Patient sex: M
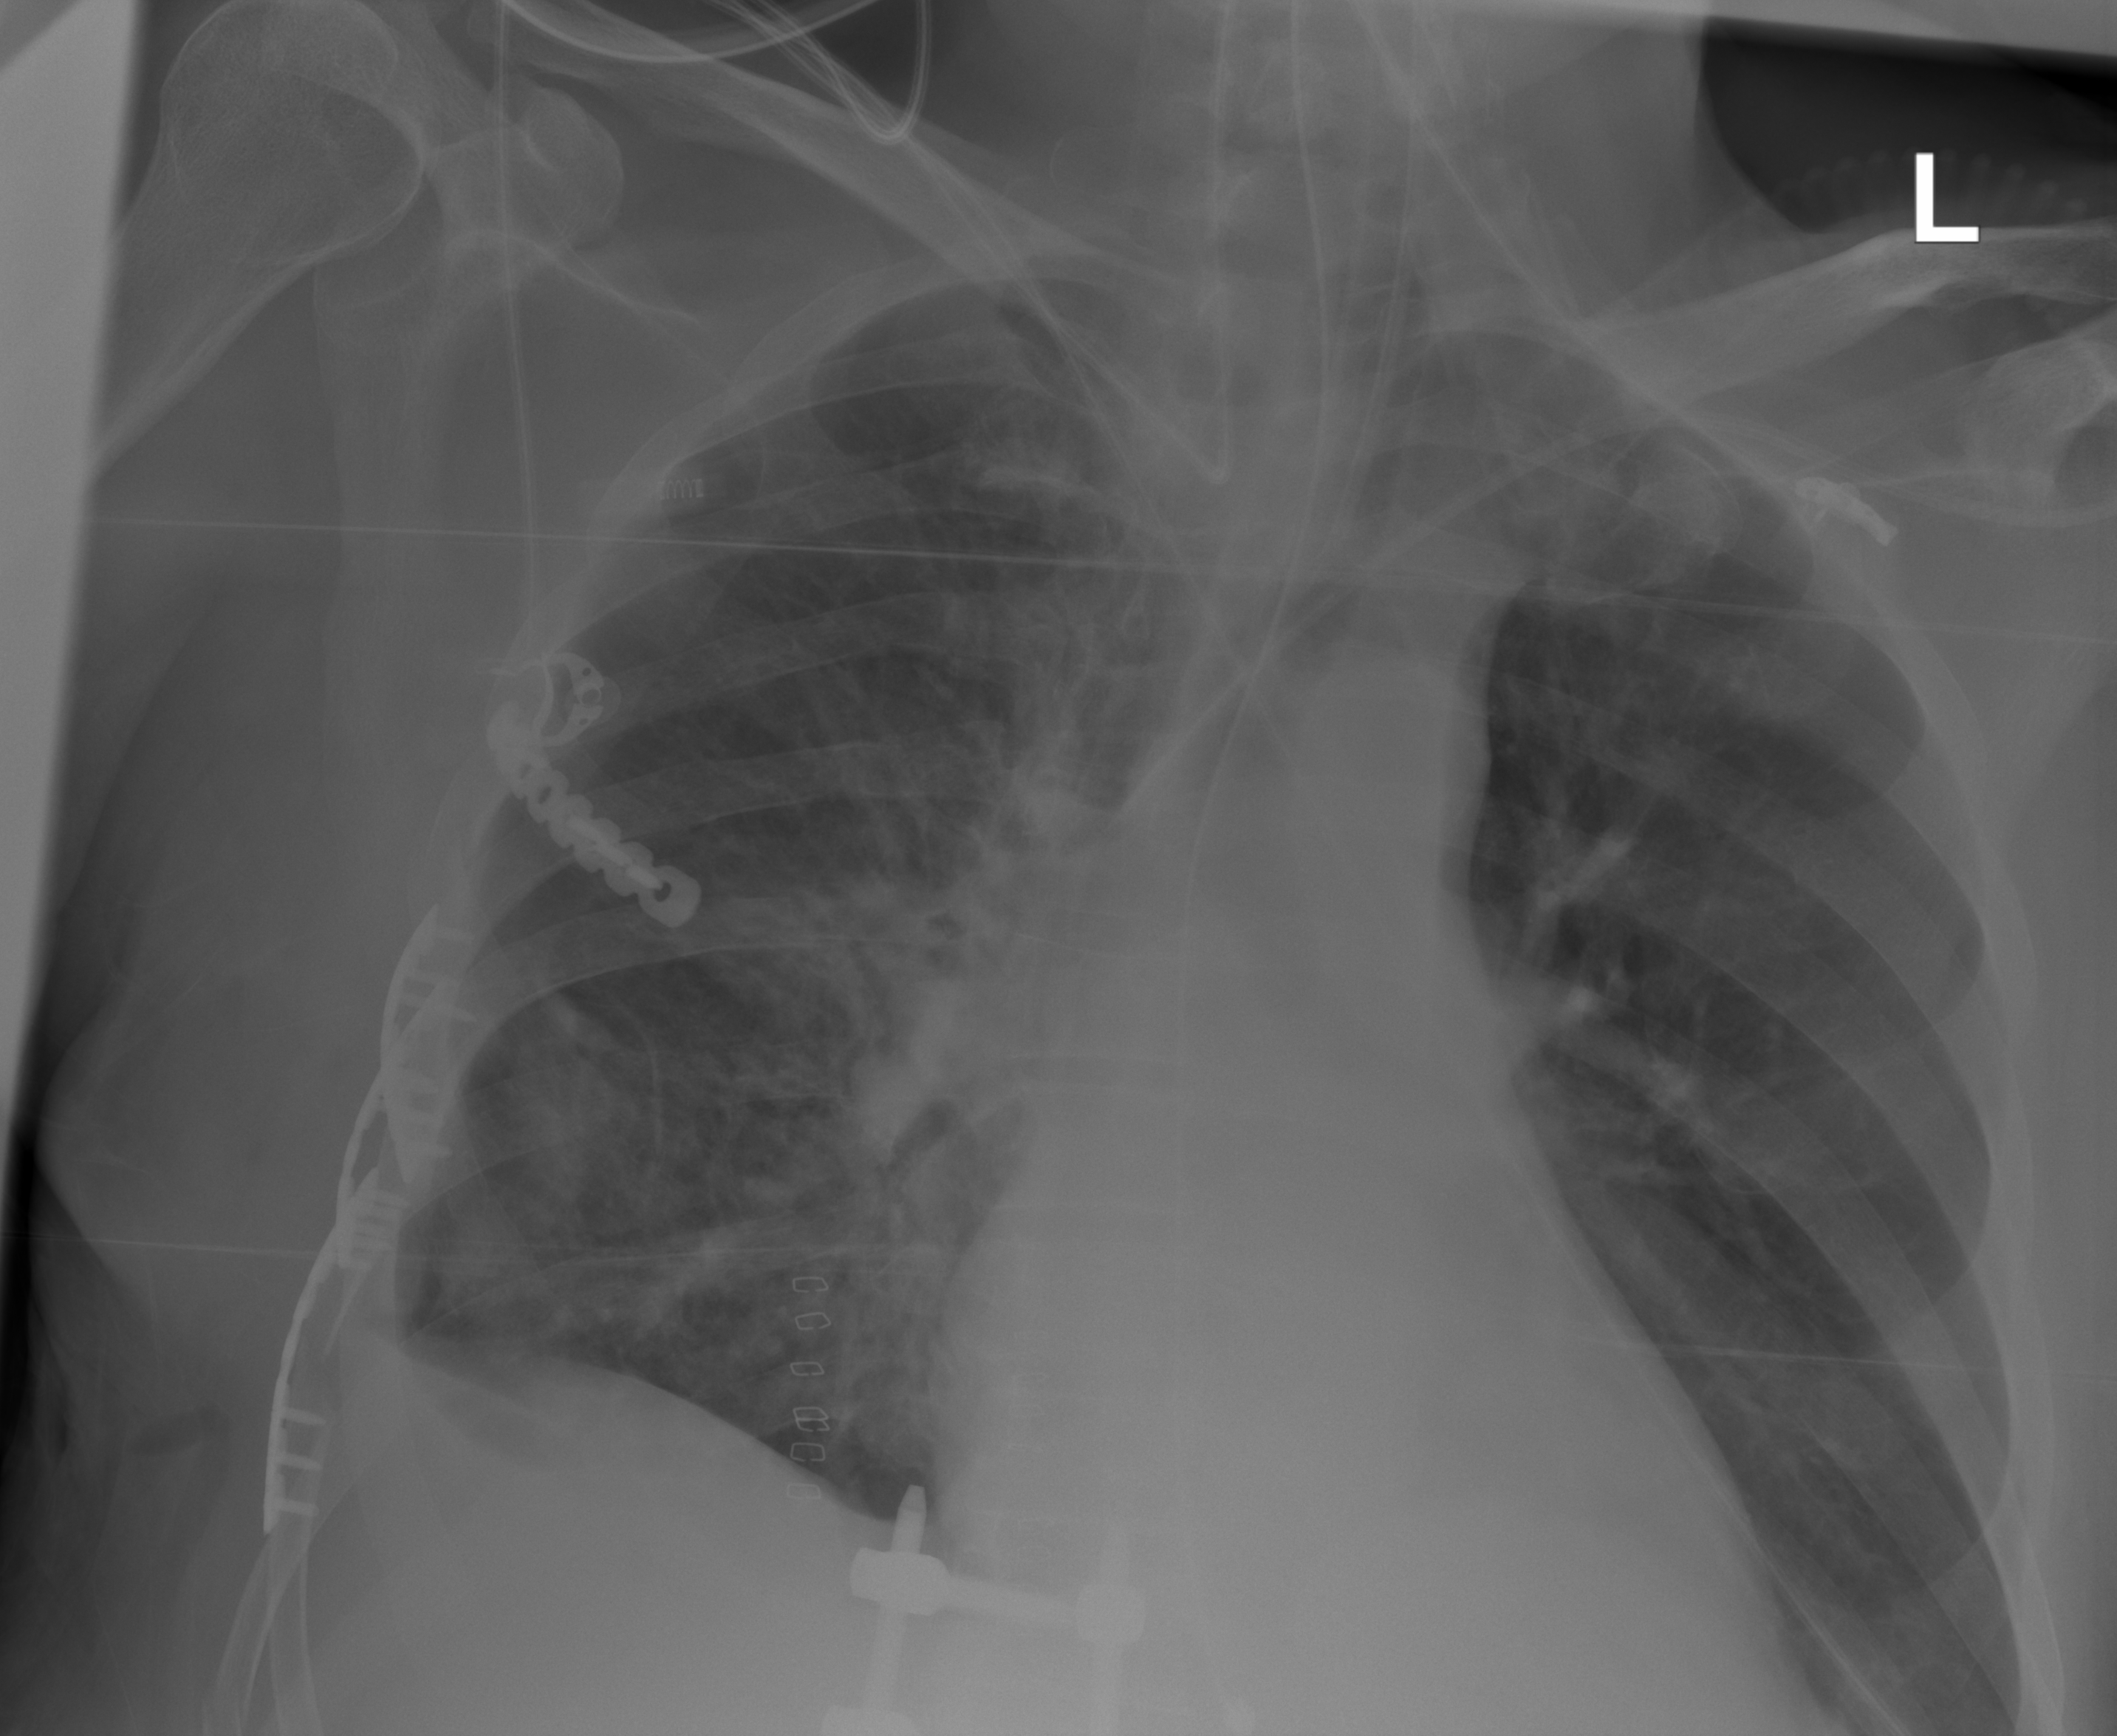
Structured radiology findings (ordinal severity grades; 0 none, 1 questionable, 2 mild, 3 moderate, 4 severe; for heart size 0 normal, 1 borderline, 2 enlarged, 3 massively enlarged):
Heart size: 0
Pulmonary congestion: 0
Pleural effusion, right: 2
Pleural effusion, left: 0
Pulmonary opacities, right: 2
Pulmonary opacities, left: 0
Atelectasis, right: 2
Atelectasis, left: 0